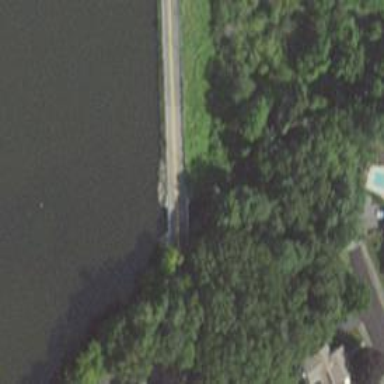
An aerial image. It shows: Secondary road on asphalt bridge.